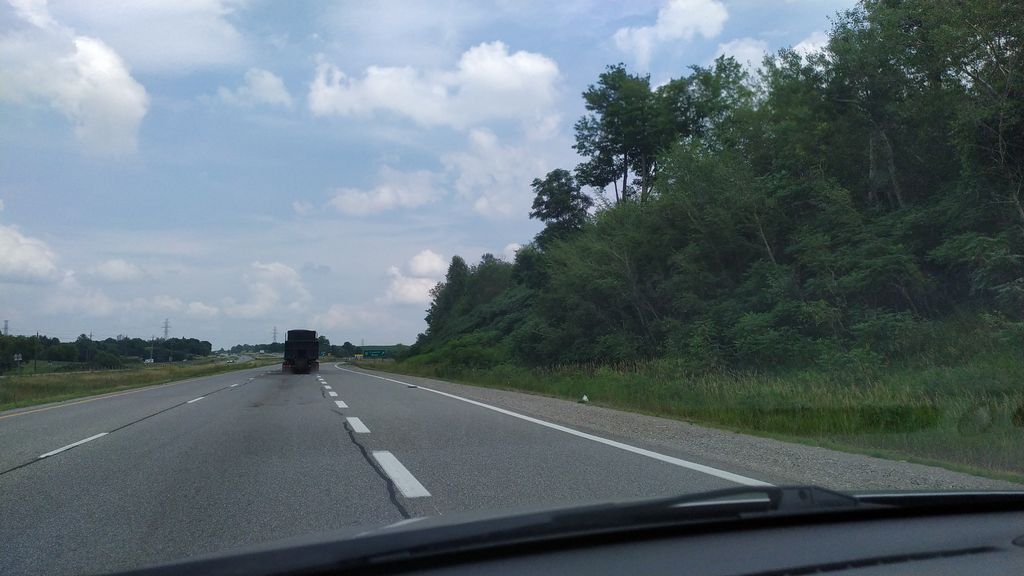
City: kitchener-waterloo